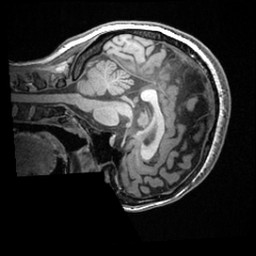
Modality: T1w
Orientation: sagittal
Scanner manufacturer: ge
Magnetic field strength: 3 T
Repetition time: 0.008376 s
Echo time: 0.003268 s